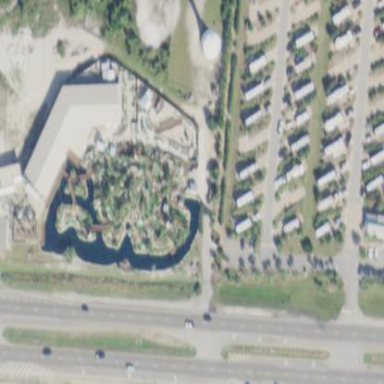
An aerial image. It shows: Miniature golf leisure land.